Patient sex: F
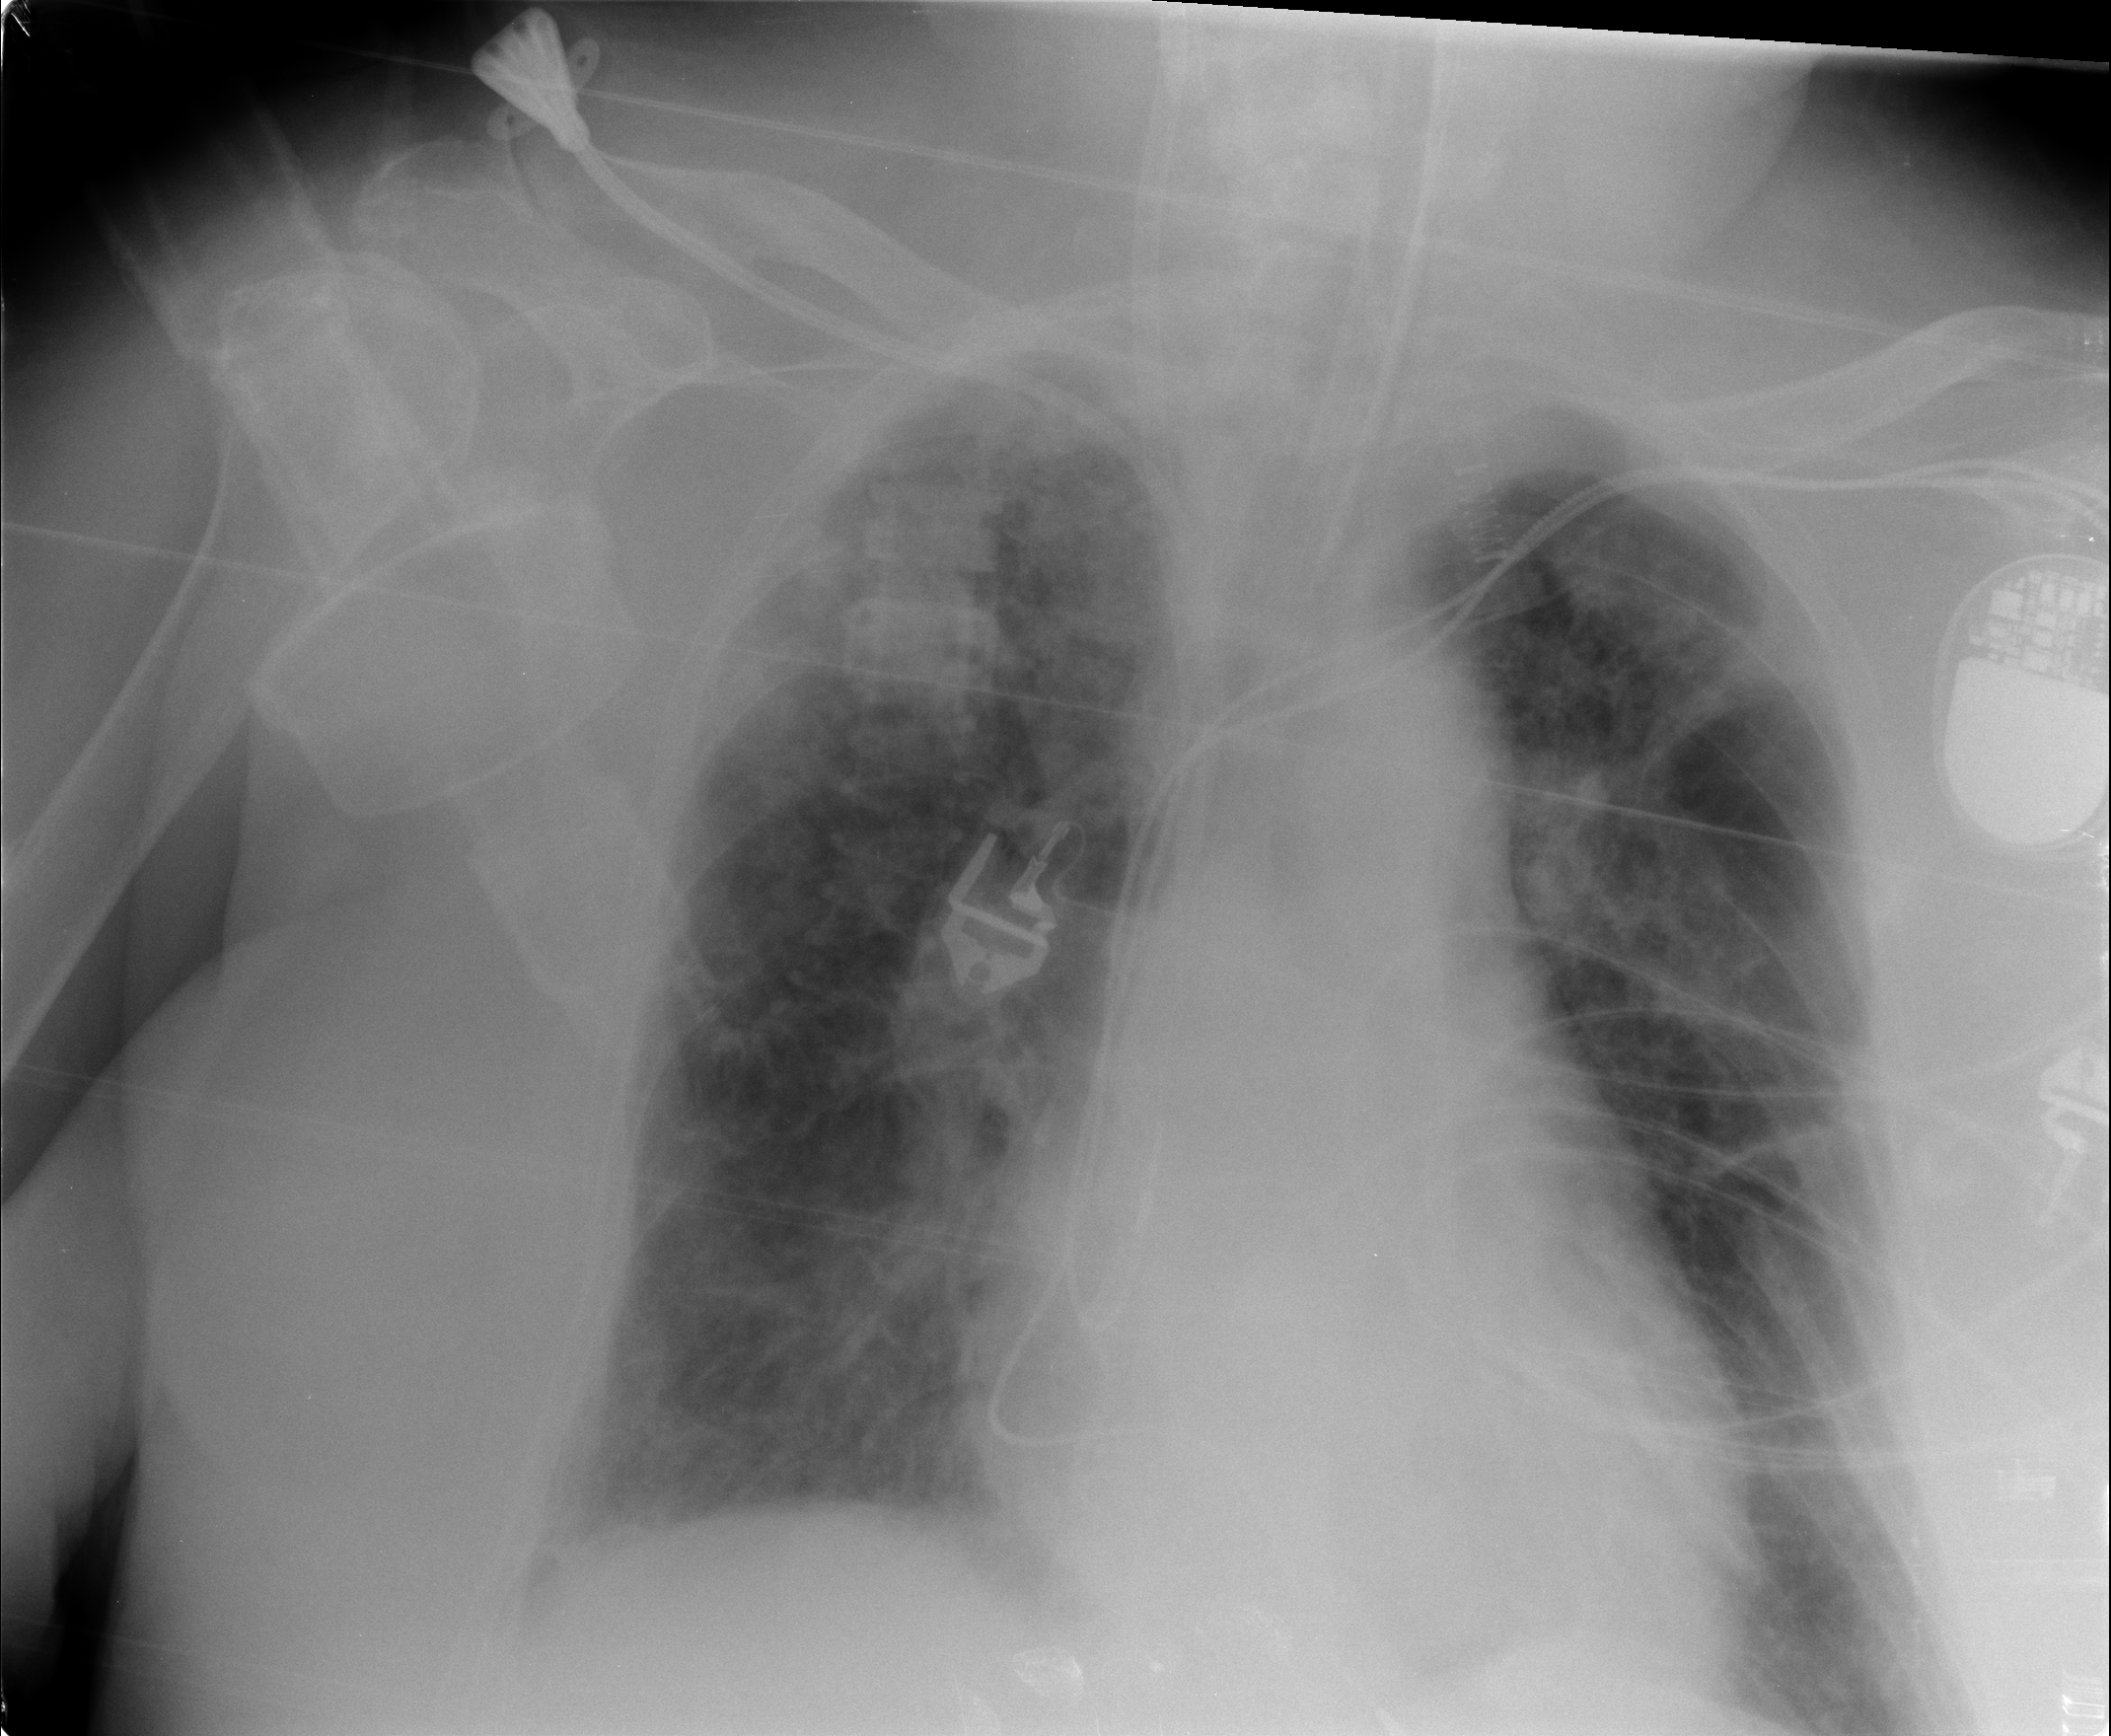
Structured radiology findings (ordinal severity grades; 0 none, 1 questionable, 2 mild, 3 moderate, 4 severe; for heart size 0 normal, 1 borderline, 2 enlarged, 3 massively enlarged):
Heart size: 0
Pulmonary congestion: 0
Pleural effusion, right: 0
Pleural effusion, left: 0
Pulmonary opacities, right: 2
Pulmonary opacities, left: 2
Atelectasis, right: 0
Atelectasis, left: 0